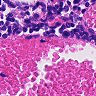
Metastatic tissue present: no